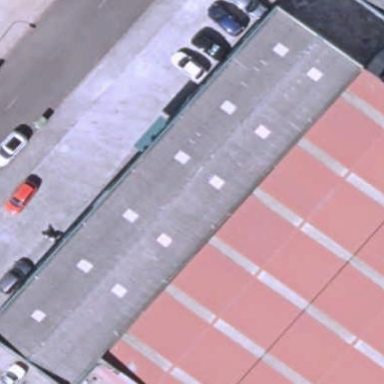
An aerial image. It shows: Industrial building.